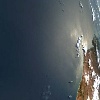
Label: water